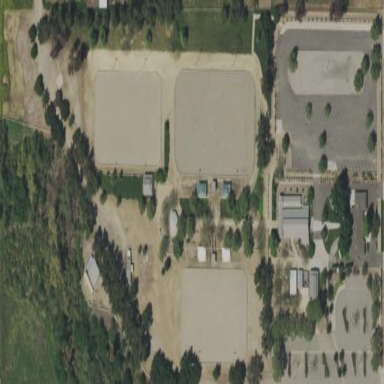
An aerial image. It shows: Sports centre for equestrian activities.